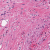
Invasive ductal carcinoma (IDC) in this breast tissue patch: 0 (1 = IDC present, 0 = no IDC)